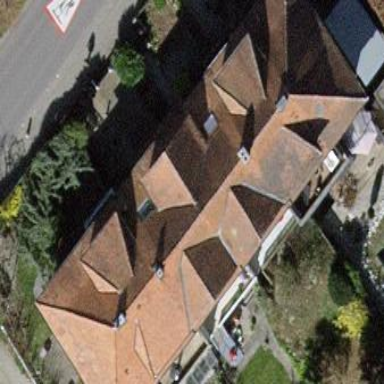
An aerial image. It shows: Terrace building.